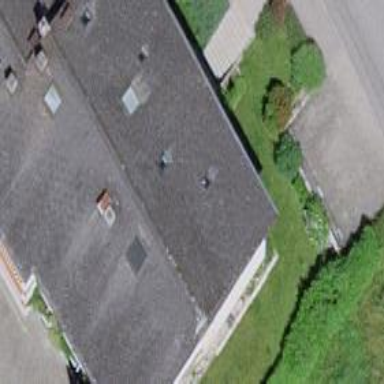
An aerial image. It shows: Gabled roof apartments building.